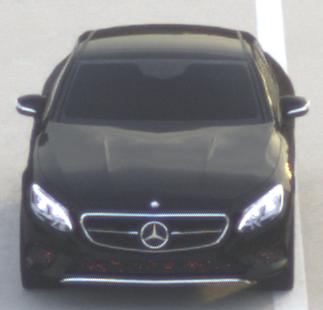
Make: Mercedes-Benz
Model: S 400 Coupé
Detailed model: S-Class (217) Coupé
Model produced from: 2015/10
Model produced until: 2017/09
Doors: 2
Color: black
Road condition: dry road
Daytime: sunrise or sunset
Contrast: low contrast